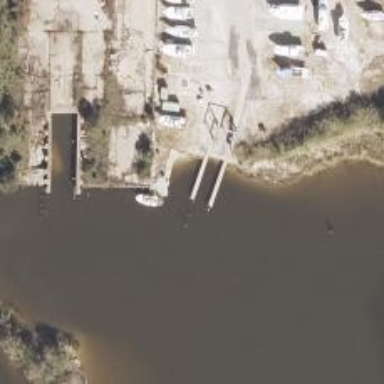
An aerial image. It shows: Pier designed for boat lift on the waterway.